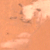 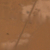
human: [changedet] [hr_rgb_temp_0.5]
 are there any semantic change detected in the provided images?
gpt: A road has been realized in the desert.